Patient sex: M
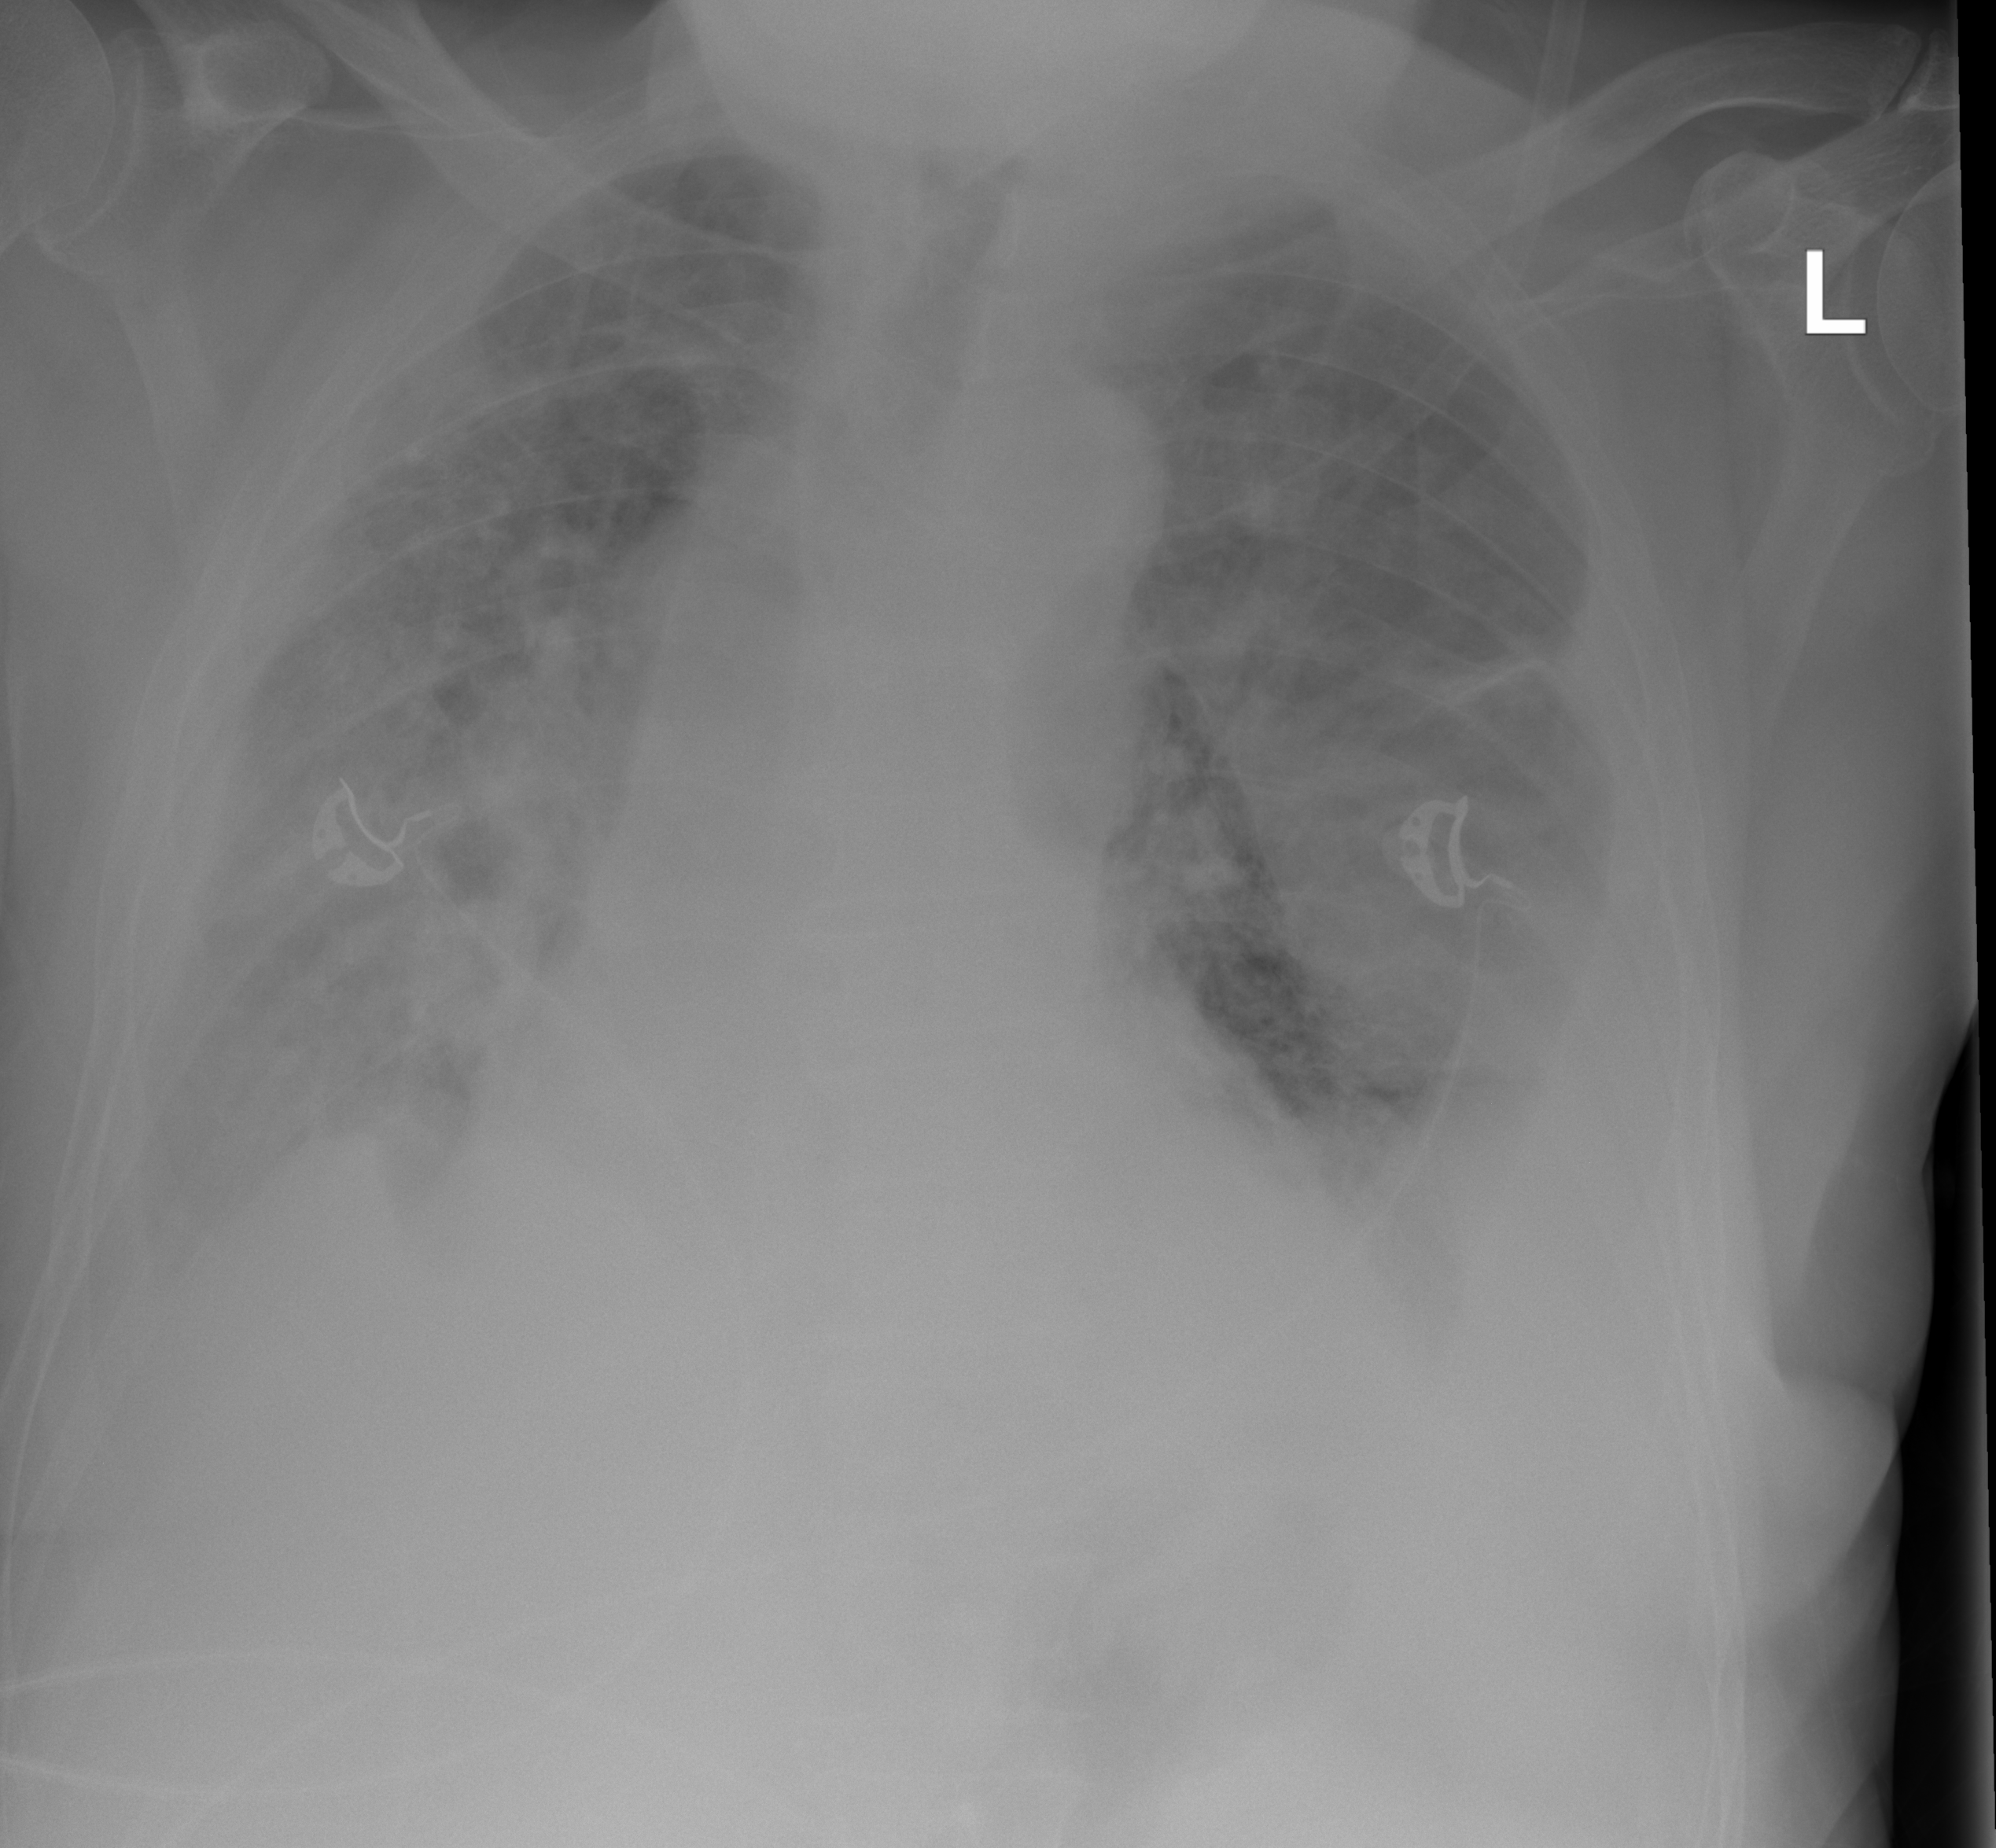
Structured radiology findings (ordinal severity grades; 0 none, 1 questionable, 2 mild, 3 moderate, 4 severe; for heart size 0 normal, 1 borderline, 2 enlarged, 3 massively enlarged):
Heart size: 0
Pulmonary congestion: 2
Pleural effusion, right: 2
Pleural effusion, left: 3
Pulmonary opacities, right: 3
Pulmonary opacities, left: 3
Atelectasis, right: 3
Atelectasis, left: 3